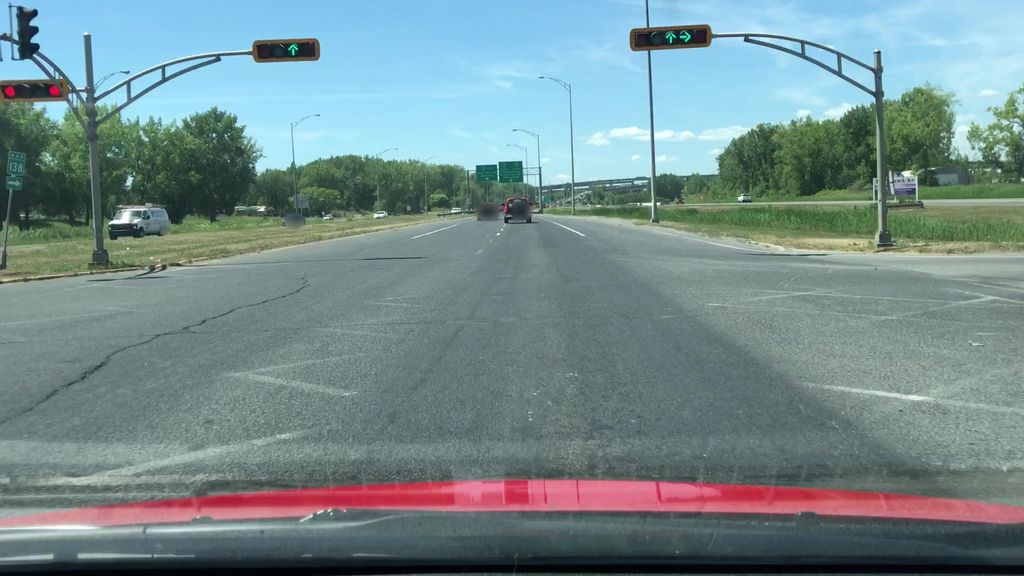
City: montreal